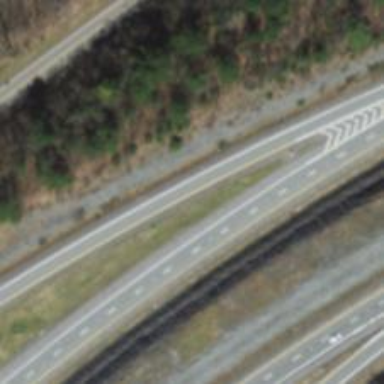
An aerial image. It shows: Asphalt motorway link.